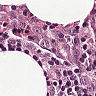
Metastatic tissue present: yes